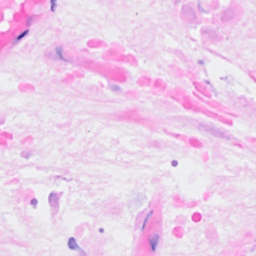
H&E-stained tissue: Breast